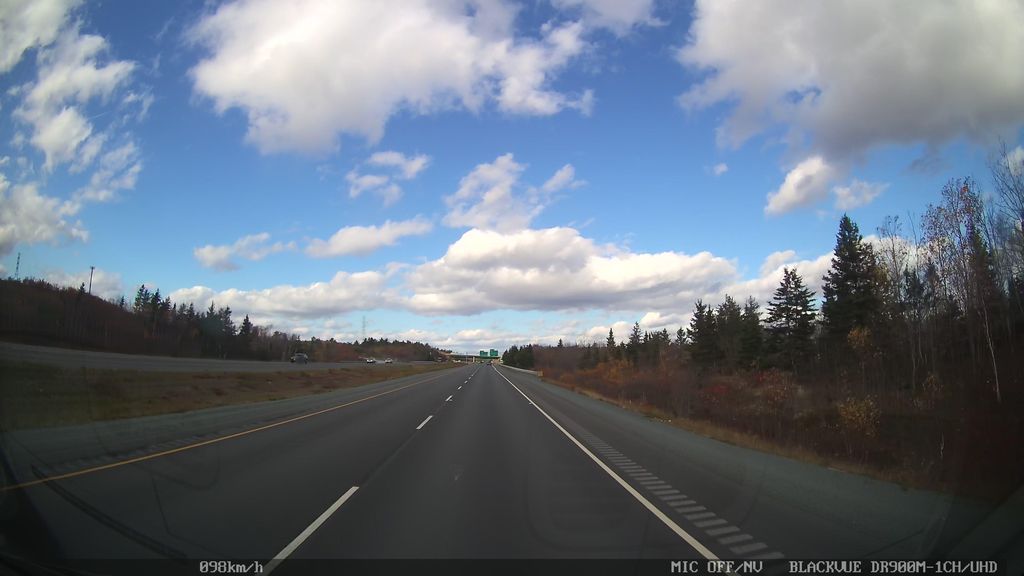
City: halifax